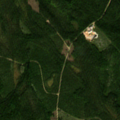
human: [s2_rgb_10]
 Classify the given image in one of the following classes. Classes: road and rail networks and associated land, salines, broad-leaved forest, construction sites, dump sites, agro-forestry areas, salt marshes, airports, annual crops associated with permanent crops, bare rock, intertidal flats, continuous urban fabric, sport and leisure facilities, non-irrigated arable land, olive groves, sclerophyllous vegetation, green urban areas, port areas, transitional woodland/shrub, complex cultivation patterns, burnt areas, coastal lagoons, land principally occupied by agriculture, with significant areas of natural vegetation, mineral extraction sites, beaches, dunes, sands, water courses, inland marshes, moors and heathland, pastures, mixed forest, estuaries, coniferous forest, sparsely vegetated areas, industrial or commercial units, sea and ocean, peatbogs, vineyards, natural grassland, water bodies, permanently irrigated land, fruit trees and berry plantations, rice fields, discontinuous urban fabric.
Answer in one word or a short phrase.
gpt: coniferous forest